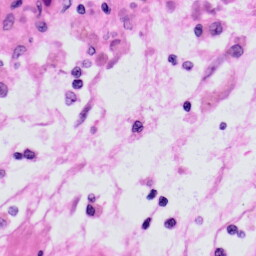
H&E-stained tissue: Skin